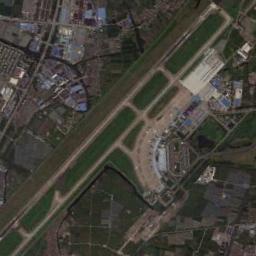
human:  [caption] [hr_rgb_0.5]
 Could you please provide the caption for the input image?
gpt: A complex airport with many runways and buildings is surrounded by a residential area and green farmland .

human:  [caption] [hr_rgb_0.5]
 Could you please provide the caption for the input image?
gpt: An airport is surrounded by many buildings .

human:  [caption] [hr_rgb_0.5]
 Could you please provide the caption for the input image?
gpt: An airport with two parallel runways on the lawn and some villages beside .

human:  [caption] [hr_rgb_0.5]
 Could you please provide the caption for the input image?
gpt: The airport was built in the middle of lush vegetation .

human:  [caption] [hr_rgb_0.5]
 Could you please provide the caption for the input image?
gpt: The runway of the airport is surrounded by buildings .